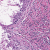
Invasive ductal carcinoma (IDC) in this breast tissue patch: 0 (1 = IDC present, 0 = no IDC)